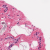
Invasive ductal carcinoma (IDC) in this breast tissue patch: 0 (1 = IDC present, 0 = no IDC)